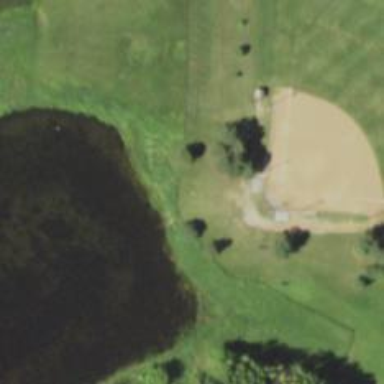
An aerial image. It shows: Disc golf basket.